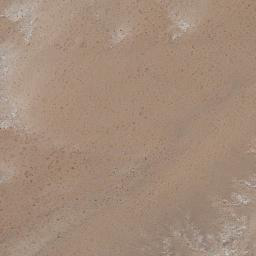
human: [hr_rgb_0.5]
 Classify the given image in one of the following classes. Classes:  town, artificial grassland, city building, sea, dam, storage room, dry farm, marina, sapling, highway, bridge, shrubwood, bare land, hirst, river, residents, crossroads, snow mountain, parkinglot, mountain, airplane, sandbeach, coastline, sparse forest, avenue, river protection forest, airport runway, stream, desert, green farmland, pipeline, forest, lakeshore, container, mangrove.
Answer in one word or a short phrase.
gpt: bare land